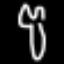
Label: fork